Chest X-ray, AP view. Patient: 34 years old, sex M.
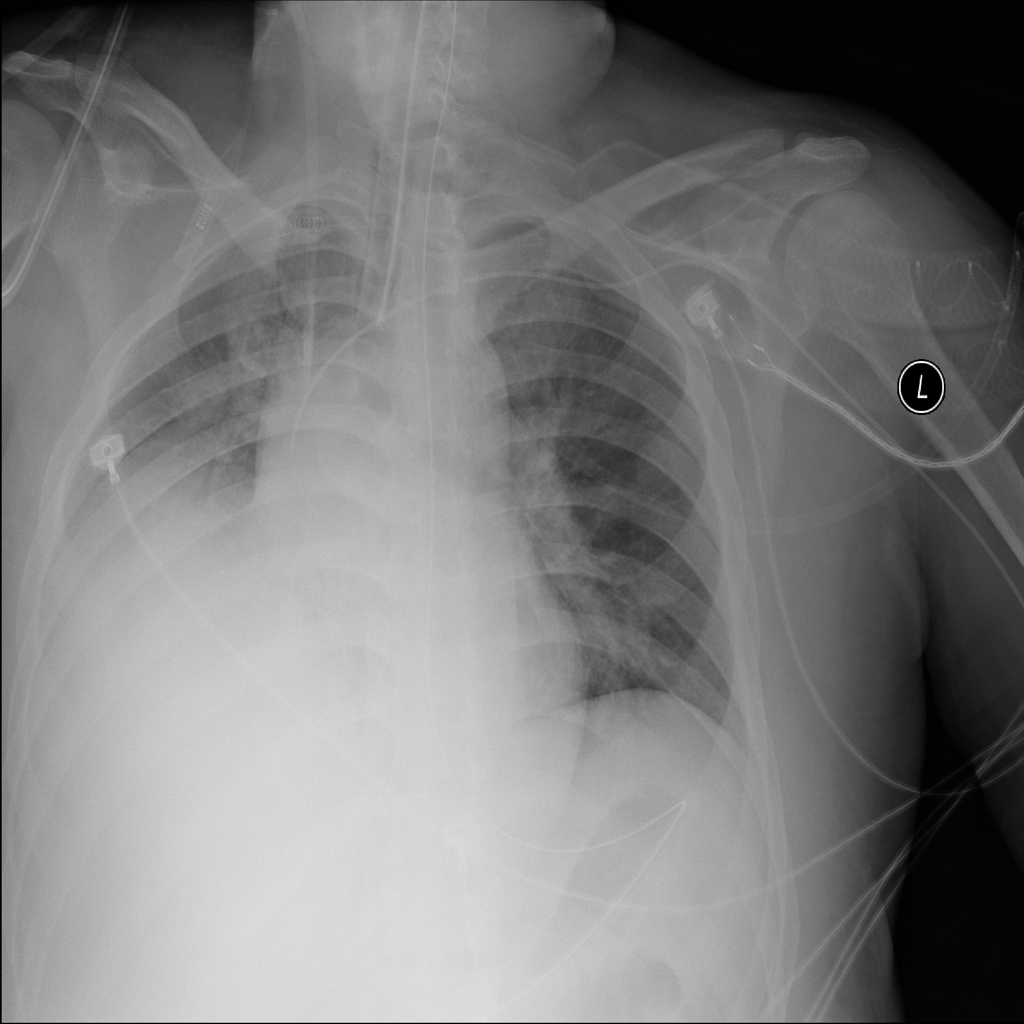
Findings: Effusion